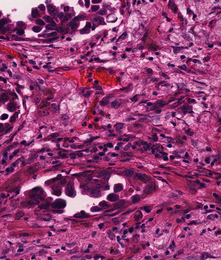
Tumor epithelial tissue: yes
Tumor-associated stroma tissue: yes
Normal tissue: no